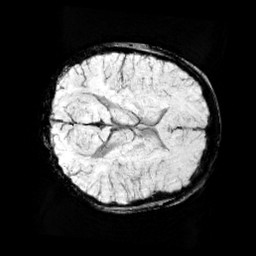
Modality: minIP
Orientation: axial
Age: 8
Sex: male
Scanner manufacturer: siemens
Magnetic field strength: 3 T
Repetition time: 0.027 s
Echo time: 0.02 s